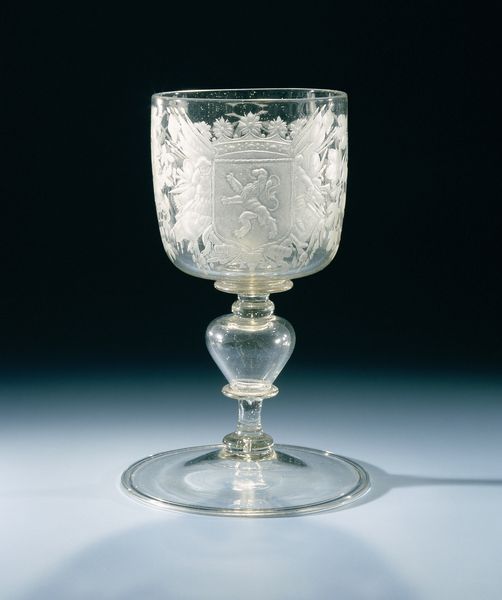
Titel: Wijnglas met het wapen van Holland
Standort: Amsterdam
Institution: Rijksmuseum
Schlagwörter: white, gold, old, flowers, pattern, wine, etching, glass, british, royal, britain, crystal, foot, coat of arms, crest, seal, shield, cup, round, drink, lion, symbol, star, shape, stem, emblem, goblet, clear, transparent, sinister, 1, tapered, britian, etched, rampant, cleear, cost of arms, filowers